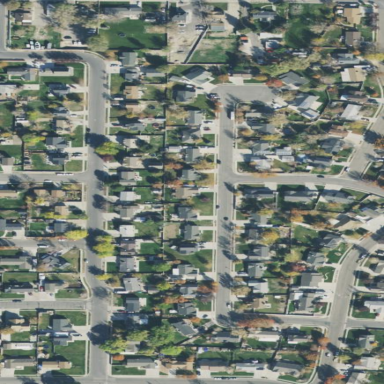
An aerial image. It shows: Sidewalk.